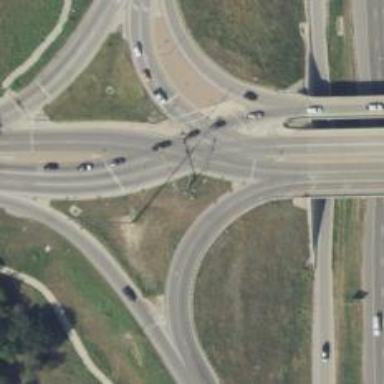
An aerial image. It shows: Primary link highway at Diverging Diamond Interchange (DDI) junction.